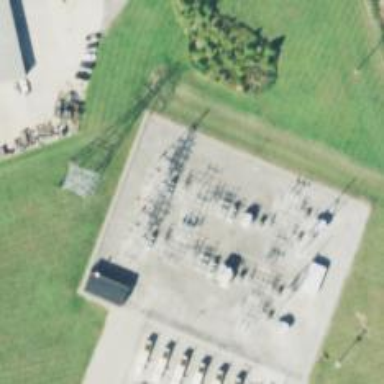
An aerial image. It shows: Switch used for power control.